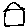
Label: house